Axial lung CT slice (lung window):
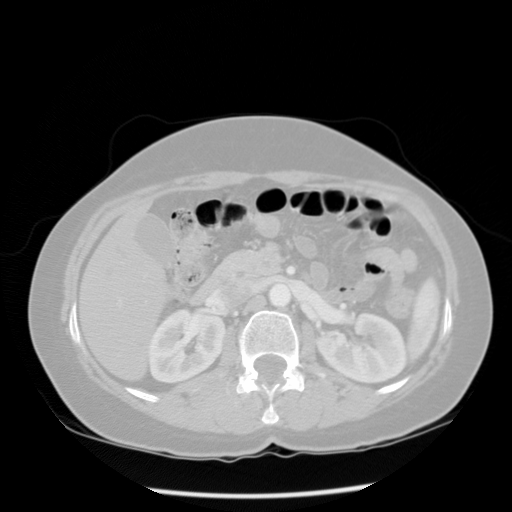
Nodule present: no